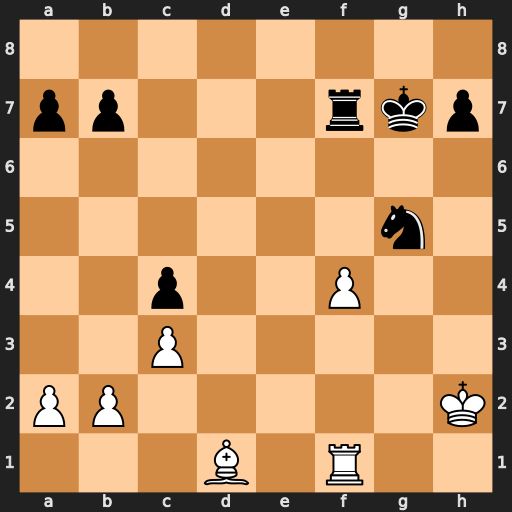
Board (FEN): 8/pp3rkp/8/6n1/2p2P2/2P5/PP5K/3B1R2
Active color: w
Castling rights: -
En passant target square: -
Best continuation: Rg1 Rxf4 Rxg5+